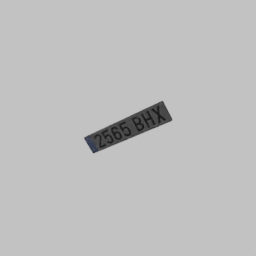
Label: mechanical